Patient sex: M
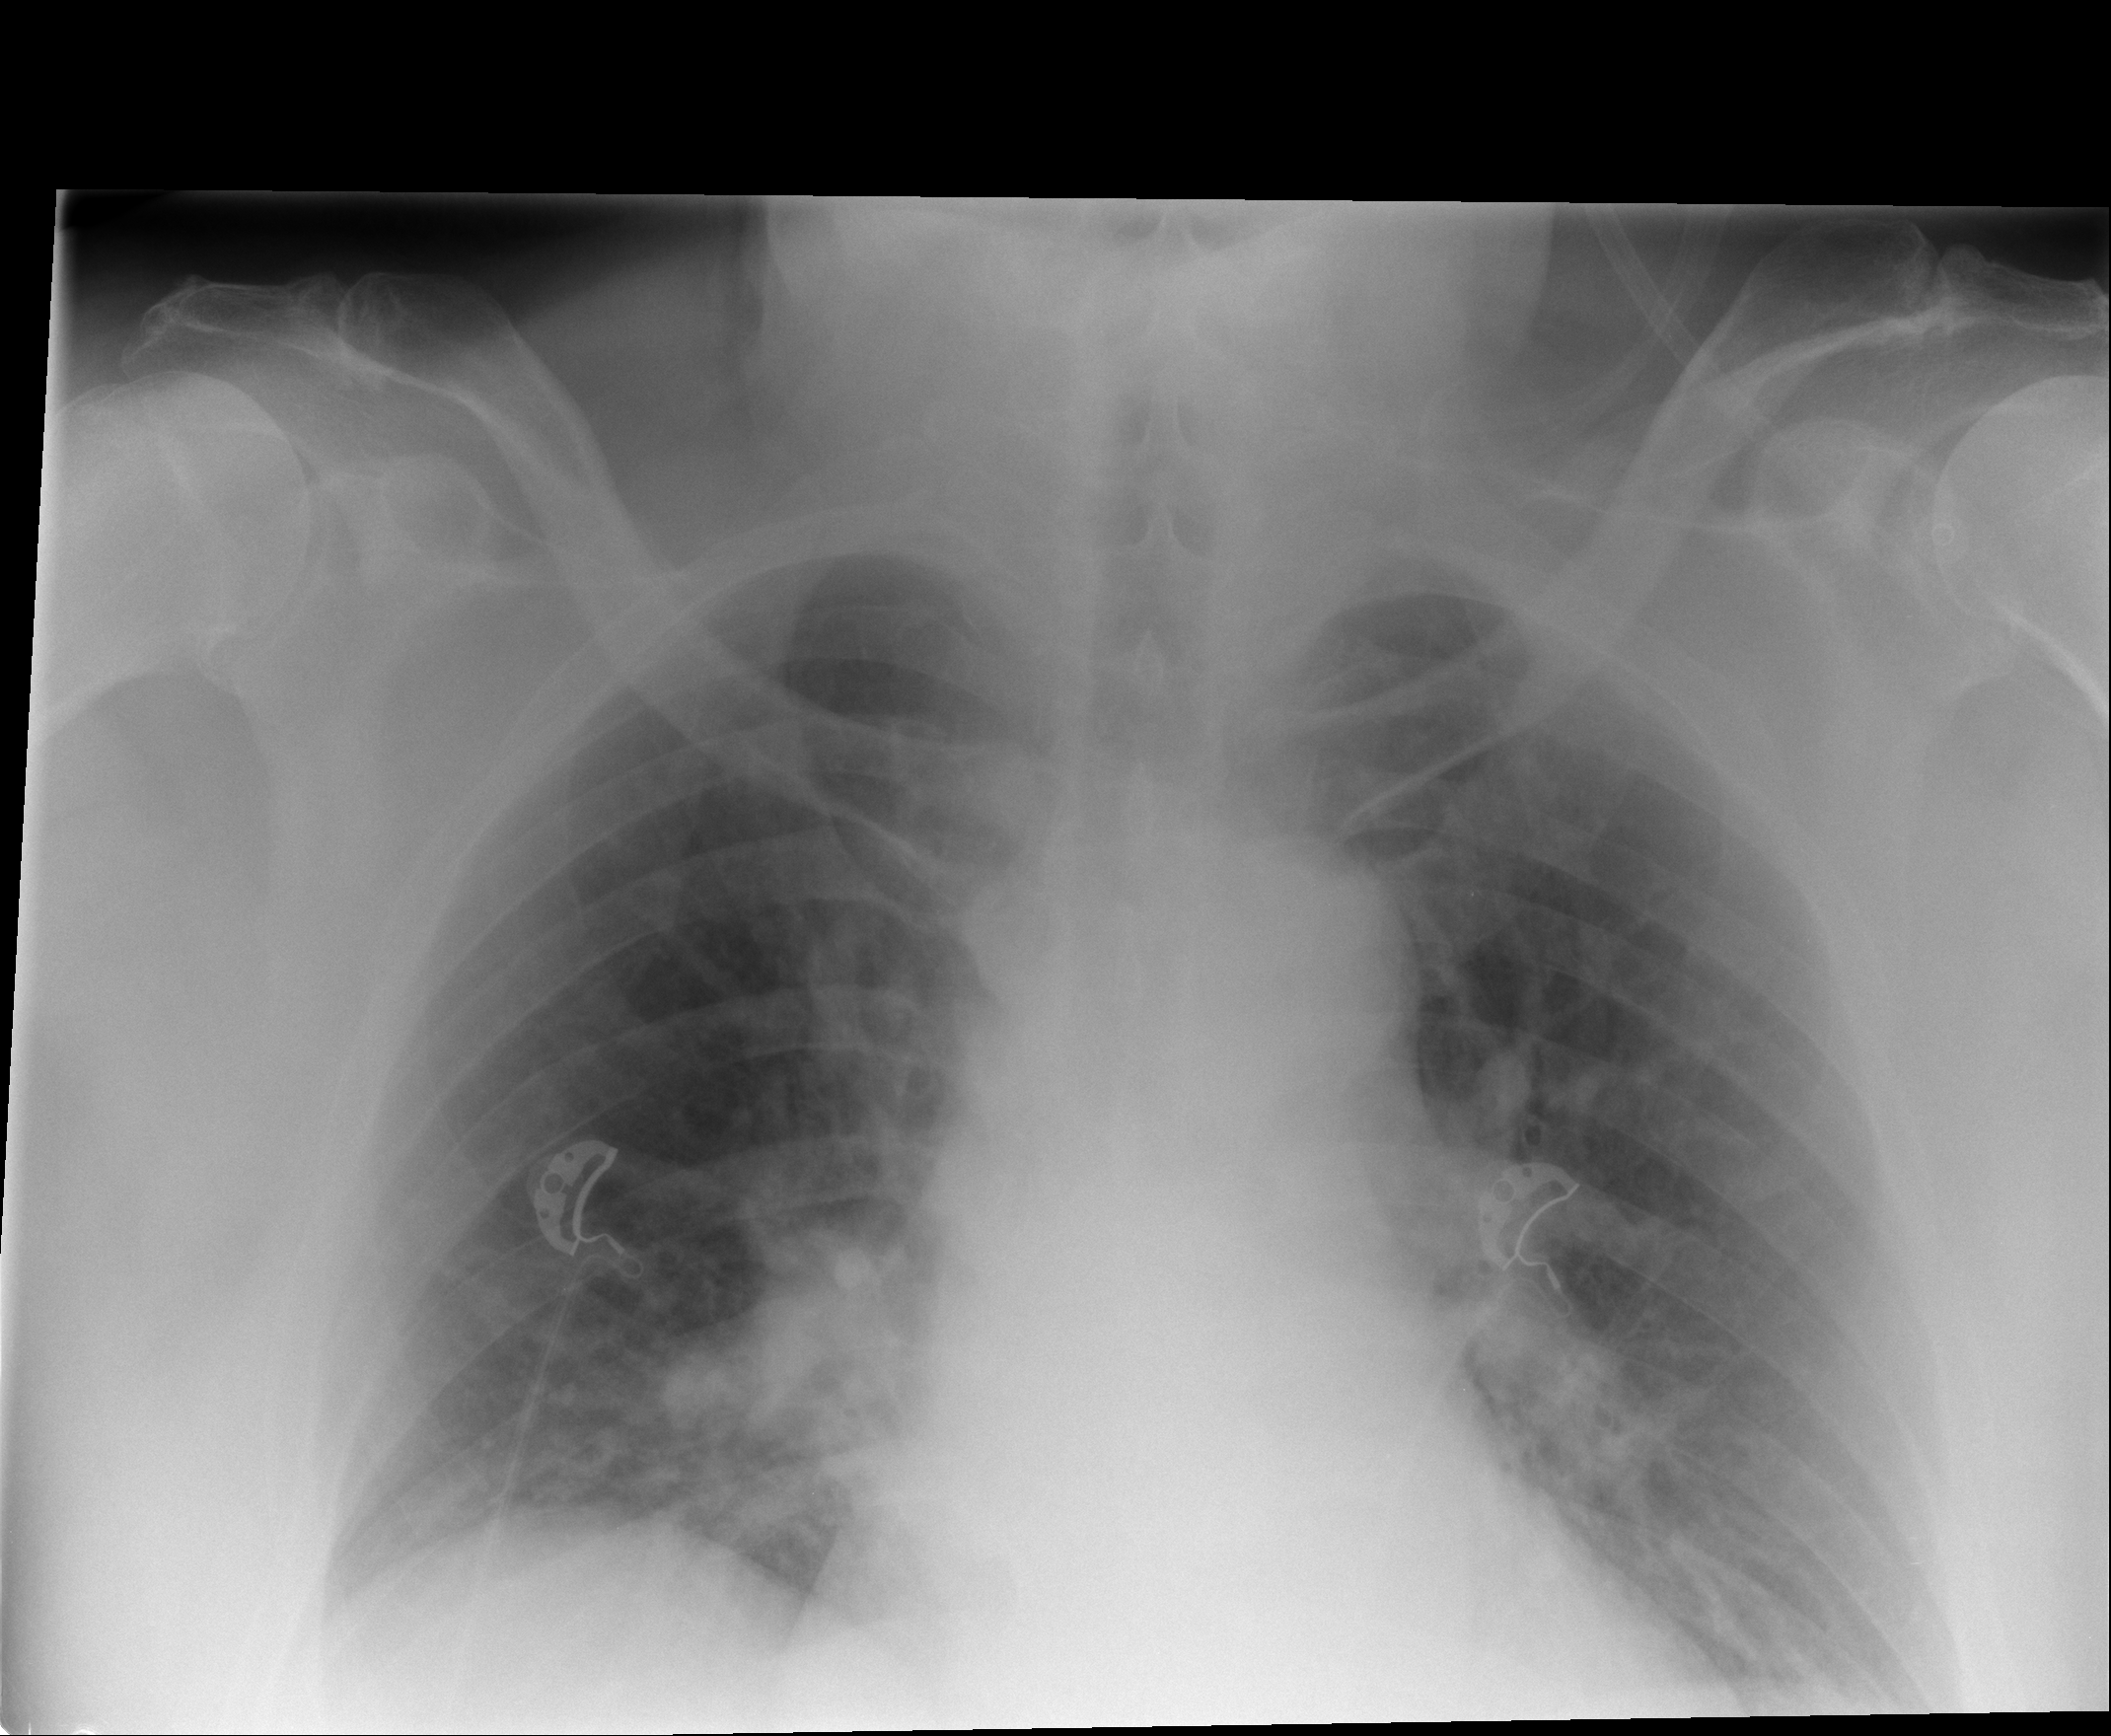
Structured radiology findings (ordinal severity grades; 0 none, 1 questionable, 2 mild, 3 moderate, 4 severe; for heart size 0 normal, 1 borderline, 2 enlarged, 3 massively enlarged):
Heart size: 2
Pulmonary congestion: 2
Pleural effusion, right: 0
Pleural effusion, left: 0
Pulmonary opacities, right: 0
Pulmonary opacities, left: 0
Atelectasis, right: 0
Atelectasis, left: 0